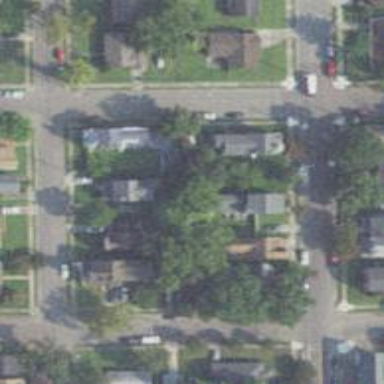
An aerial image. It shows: Neighborhood.